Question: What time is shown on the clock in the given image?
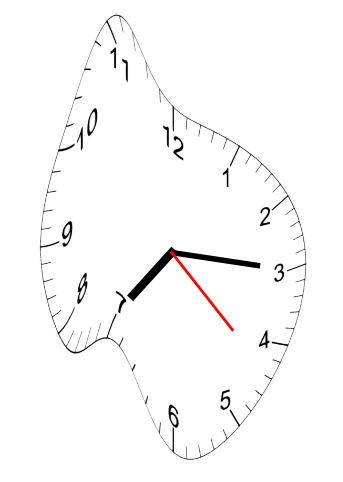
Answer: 07:15:22